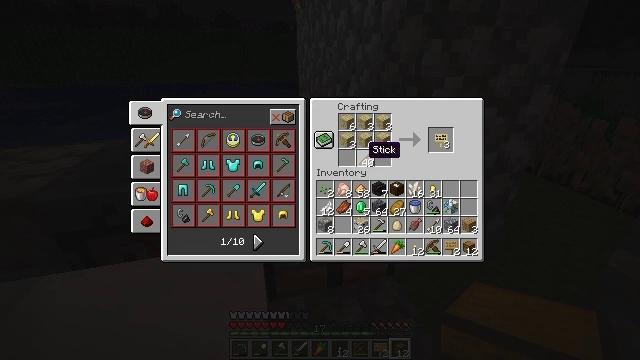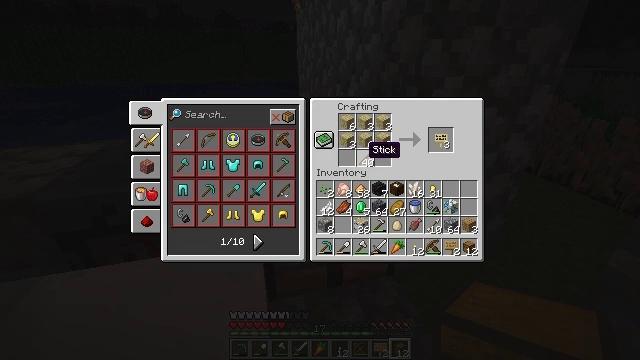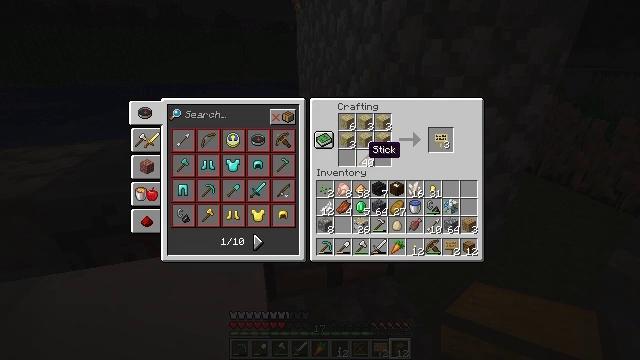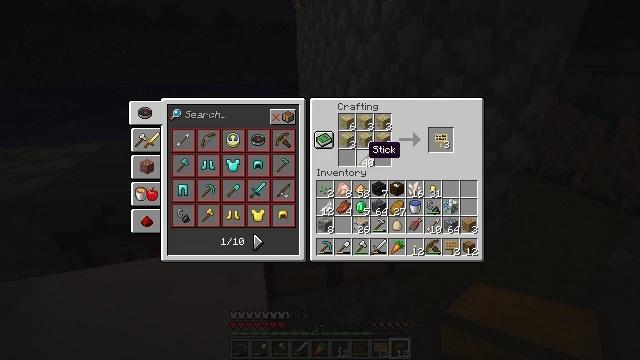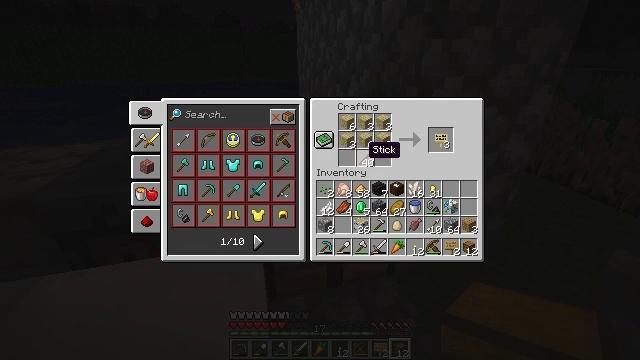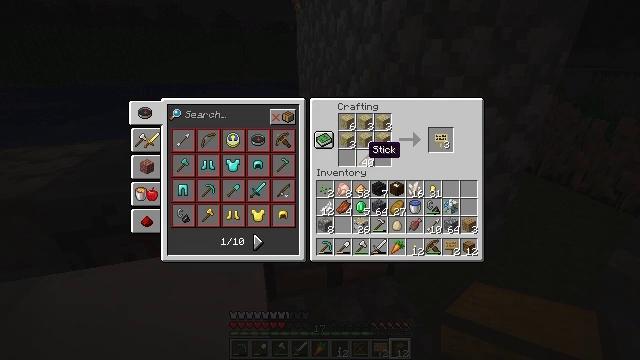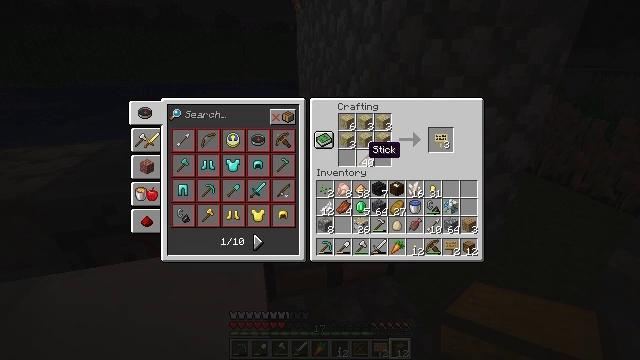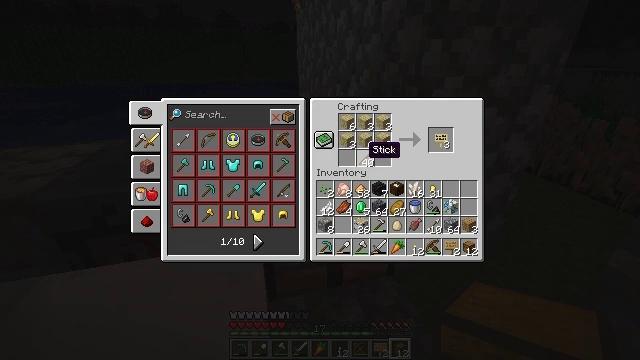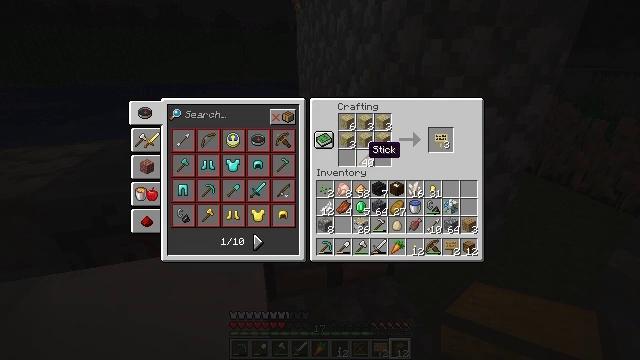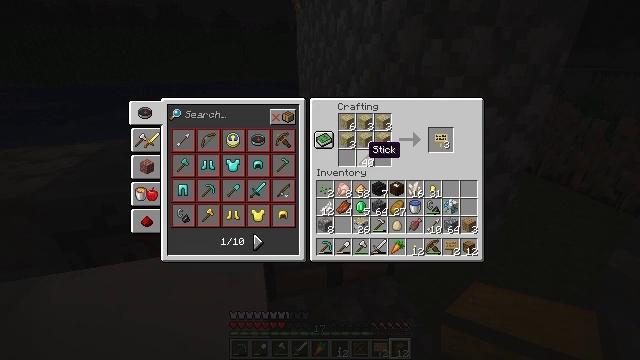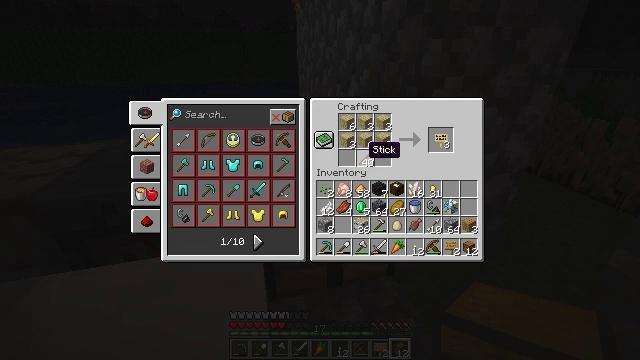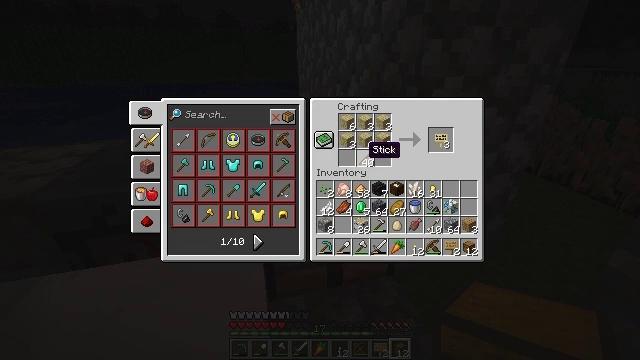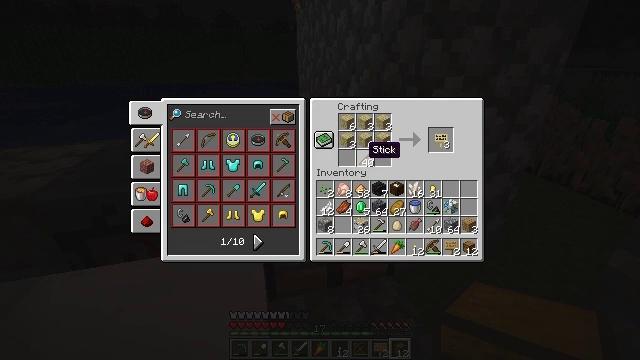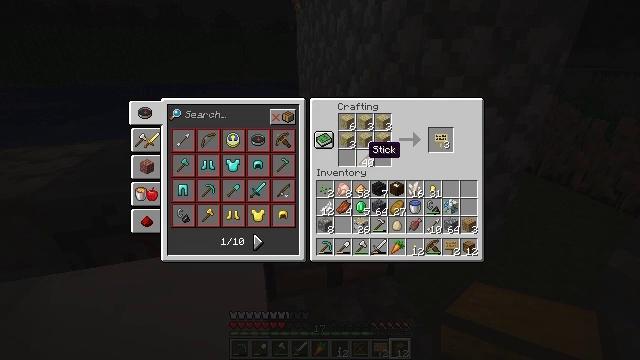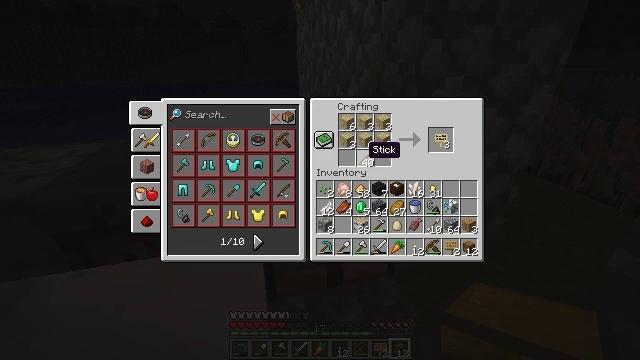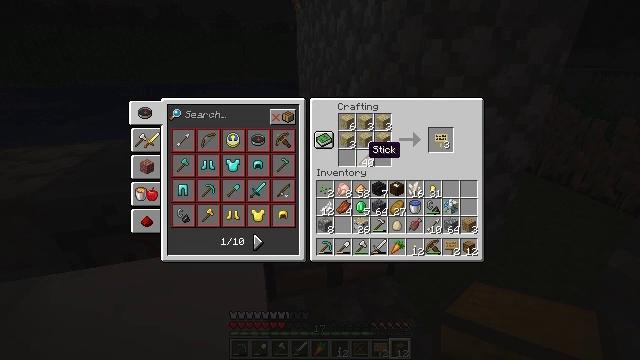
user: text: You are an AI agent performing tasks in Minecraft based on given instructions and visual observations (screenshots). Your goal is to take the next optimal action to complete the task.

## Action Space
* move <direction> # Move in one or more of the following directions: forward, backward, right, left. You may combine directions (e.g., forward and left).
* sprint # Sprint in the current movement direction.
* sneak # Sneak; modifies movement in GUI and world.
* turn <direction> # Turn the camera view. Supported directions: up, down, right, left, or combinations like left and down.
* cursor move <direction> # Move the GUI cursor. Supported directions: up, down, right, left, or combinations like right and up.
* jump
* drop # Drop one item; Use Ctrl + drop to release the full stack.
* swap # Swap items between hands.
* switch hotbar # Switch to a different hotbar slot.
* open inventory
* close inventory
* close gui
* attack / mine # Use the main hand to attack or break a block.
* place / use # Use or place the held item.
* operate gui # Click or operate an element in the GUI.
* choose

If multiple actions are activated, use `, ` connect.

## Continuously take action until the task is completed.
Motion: motion action
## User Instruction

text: Open the crafting table and craft a birch sign with birch planks.
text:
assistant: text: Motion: no_op
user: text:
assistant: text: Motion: no_op
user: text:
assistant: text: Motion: no_op
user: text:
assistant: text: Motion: no_op
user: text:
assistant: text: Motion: no_op
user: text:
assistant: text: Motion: no_op
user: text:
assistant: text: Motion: no_op
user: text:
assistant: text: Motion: no_op
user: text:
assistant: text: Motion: no_op
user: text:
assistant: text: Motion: no_op
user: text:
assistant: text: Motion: no_op
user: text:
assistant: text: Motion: no_op
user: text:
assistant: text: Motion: no_op
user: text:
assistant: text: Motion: no_op
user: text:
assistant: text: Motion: no_op
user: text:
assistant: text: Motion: no_op
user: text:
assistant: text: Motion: no_op
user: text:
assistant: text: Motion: no_op
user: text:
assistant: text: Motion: no_op
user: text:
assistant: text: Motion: no_op
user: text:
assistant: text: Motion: no_op
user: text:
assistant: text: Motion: no_op
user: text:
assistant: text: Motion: no_op
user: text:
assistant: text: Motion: no_op
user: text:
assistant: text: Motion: no_op
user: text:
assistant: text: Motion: no_op
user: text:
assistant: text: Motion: no_op
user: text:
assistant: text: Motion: no_op
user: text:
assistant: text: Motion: no_op
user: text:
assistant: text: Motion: no_op